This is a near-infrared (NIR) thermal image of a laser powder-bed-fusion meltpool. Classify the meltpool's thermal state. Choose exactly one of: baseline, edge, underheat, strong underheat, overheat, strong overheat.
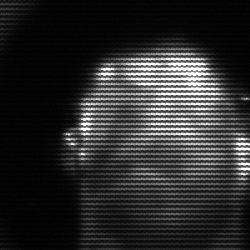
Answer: baseline